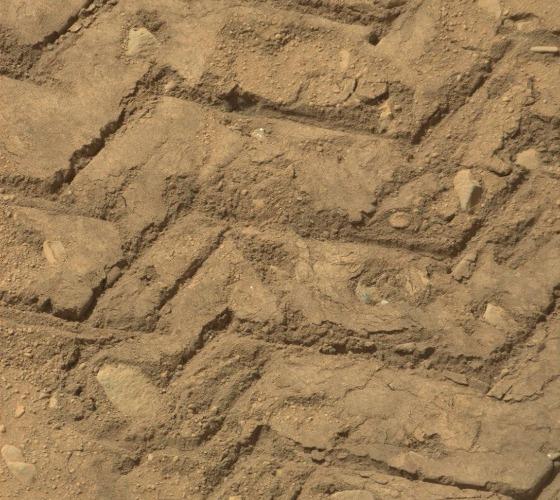
Terrain classes present: Gravel / Sand / Soil, Track